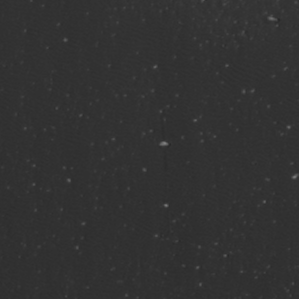
Label: non_frost